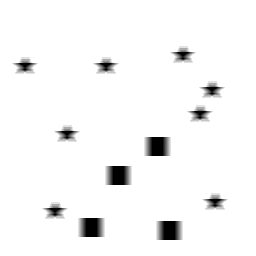
Squares: 4
Triangles: 0
Stars: 8
Total shapes: 12